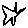
Label: star